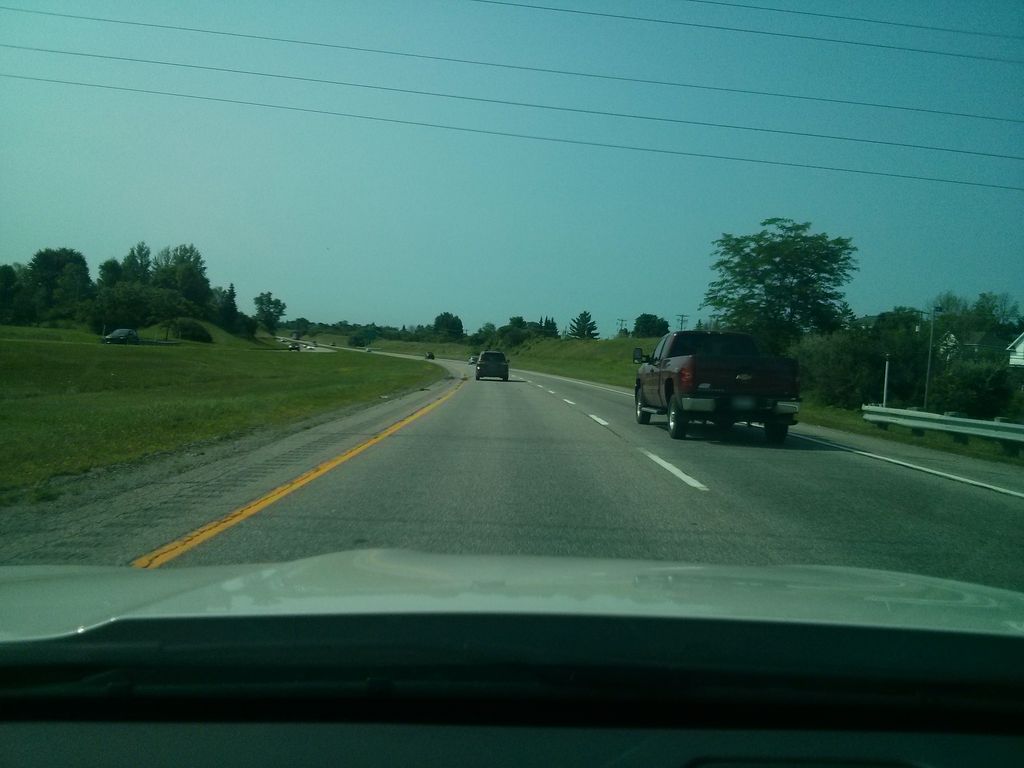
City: ottawa-gatineau